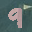
Label: 9